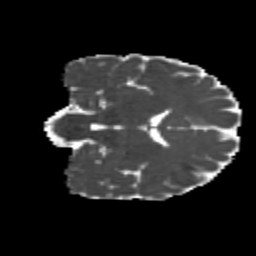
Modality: MD
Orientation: coronal
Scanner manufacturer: siemens
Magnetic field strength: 3 T
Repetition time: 4.16 s
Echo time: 0.0806 s